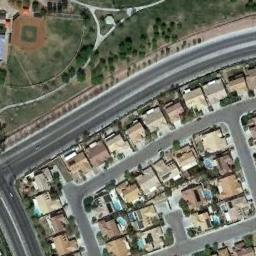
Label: baseball_diamond